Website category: auto
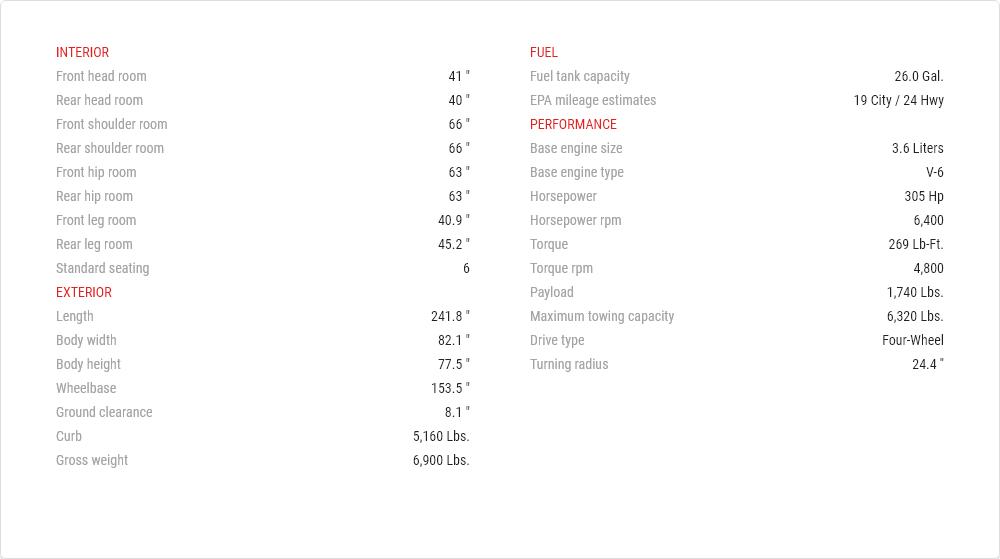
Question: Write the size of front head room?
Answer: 41 "

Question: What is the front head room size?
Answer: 41 "

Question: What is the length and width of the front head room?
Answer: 41 "

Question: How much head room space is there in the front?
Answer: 41 "

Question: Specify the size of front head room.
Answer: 41 "

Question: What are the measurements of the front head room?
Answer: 41 "

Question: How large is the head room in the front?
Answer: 41 "

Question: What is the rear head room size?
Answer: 40 "

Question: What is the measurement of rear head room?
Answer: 40 "

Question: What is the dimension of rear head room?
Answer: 40 "

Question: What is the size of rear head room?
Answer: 40 "

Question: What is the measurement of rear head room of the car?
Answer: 40 "

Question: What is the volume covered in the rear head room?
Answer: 40 "

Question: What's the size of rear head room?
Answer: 40 "

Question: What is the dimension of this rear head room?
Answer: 40 "

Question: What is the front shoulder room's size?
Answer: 66 "

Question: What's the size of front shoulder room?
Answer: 66 "

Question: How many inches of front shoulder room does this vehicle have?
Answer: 66 "

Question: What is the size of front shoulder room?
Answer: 66 "

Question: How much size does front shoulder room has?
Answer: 66 "

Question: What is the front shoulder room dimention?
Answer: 66 "

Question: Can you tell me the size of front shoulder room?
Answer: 66 "

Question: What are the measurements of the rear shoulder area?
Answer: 66 "

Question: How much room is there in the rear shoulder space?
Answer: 66 "

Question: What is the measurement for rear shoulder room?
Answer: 66 "

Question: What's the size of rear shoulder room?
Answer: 66 "

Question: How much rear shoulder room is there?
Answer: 66 "

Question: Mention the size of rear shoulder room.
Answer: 66 "

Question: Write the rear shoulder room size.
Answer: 66 "

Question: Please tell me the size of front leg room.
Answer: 40.9 "

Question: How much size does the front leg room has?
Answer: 40.9 "

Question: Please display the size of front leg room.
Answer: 40.9 "

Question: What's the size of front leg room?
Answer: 40.9 "

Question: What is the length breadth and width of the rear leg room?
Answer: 45.2 "

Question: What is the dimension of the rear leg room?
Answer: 45.2 "

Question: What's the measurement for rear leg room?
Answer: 45.2 "

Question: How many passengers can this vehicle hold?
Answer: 6

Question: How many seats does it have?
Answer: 6

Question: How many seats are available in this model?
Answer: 6

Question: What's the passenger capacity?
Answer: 6

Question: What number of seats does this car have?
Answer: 6

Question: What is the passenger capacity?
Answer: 6

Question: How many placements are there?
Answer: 6

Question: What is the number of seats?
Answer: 6

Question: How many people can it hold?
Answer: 6

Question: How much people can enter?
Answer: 6

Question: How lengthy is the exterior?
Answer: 241.8 "

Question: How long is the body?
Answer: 241.8 "

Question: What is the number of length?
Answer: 241.8 "

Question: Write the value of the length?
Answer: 241.8 "

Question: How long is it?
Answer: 241.8 "

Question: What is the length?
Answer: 241.8 "

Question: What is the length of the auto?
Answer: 241.8 "

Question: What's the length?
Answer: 241.8 "

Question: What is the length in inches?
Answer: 241.8 "

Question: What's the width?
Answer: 82.1 "

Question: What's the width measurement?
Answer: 82.1 "

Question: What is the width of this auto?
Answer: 82.1 "

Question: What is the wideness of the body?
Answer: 82.1 "

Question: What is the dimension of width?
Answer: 82.1 "

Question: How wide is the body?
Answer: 82.1 "

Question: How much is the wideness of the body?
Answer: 82.1 "

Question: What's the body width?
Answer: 82.1 "

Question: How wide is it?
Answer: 82.1 "